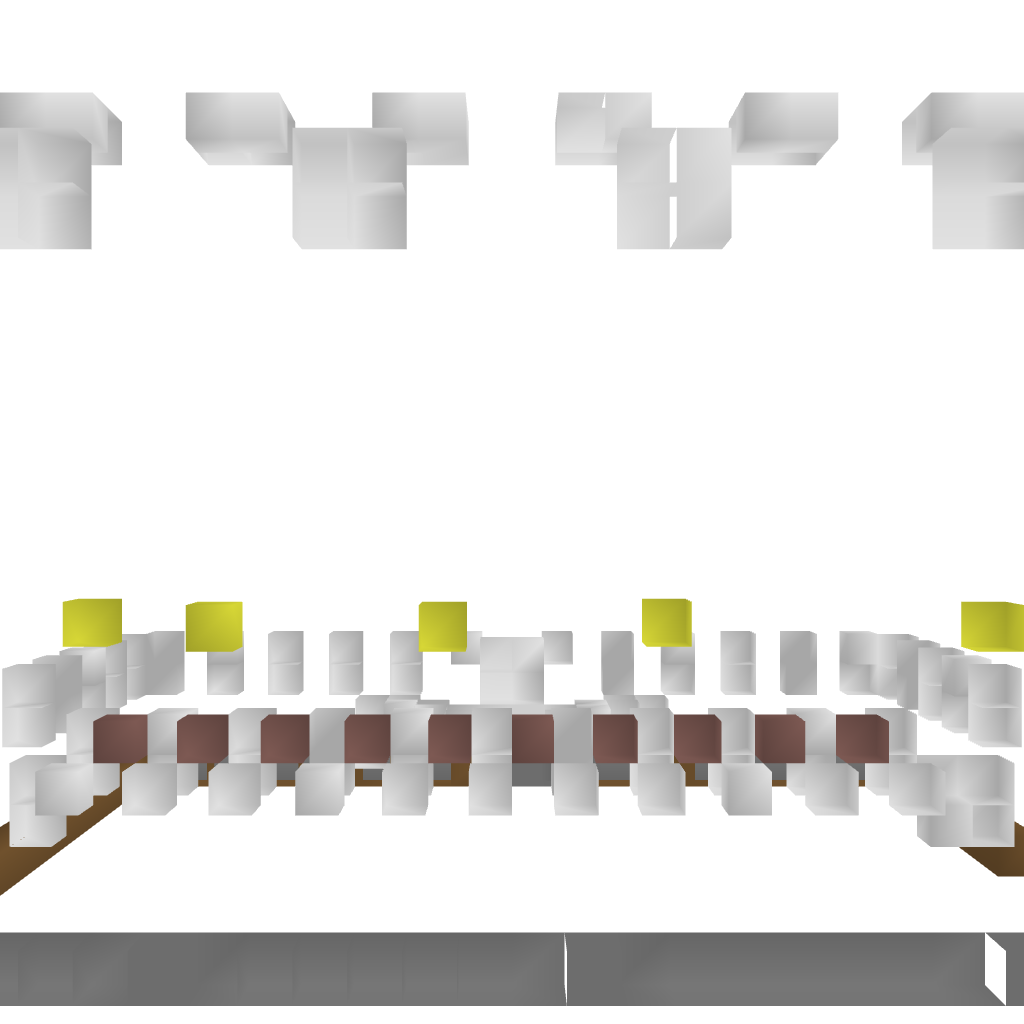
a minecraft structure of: Bank with Quartz bad low quality